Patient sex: F
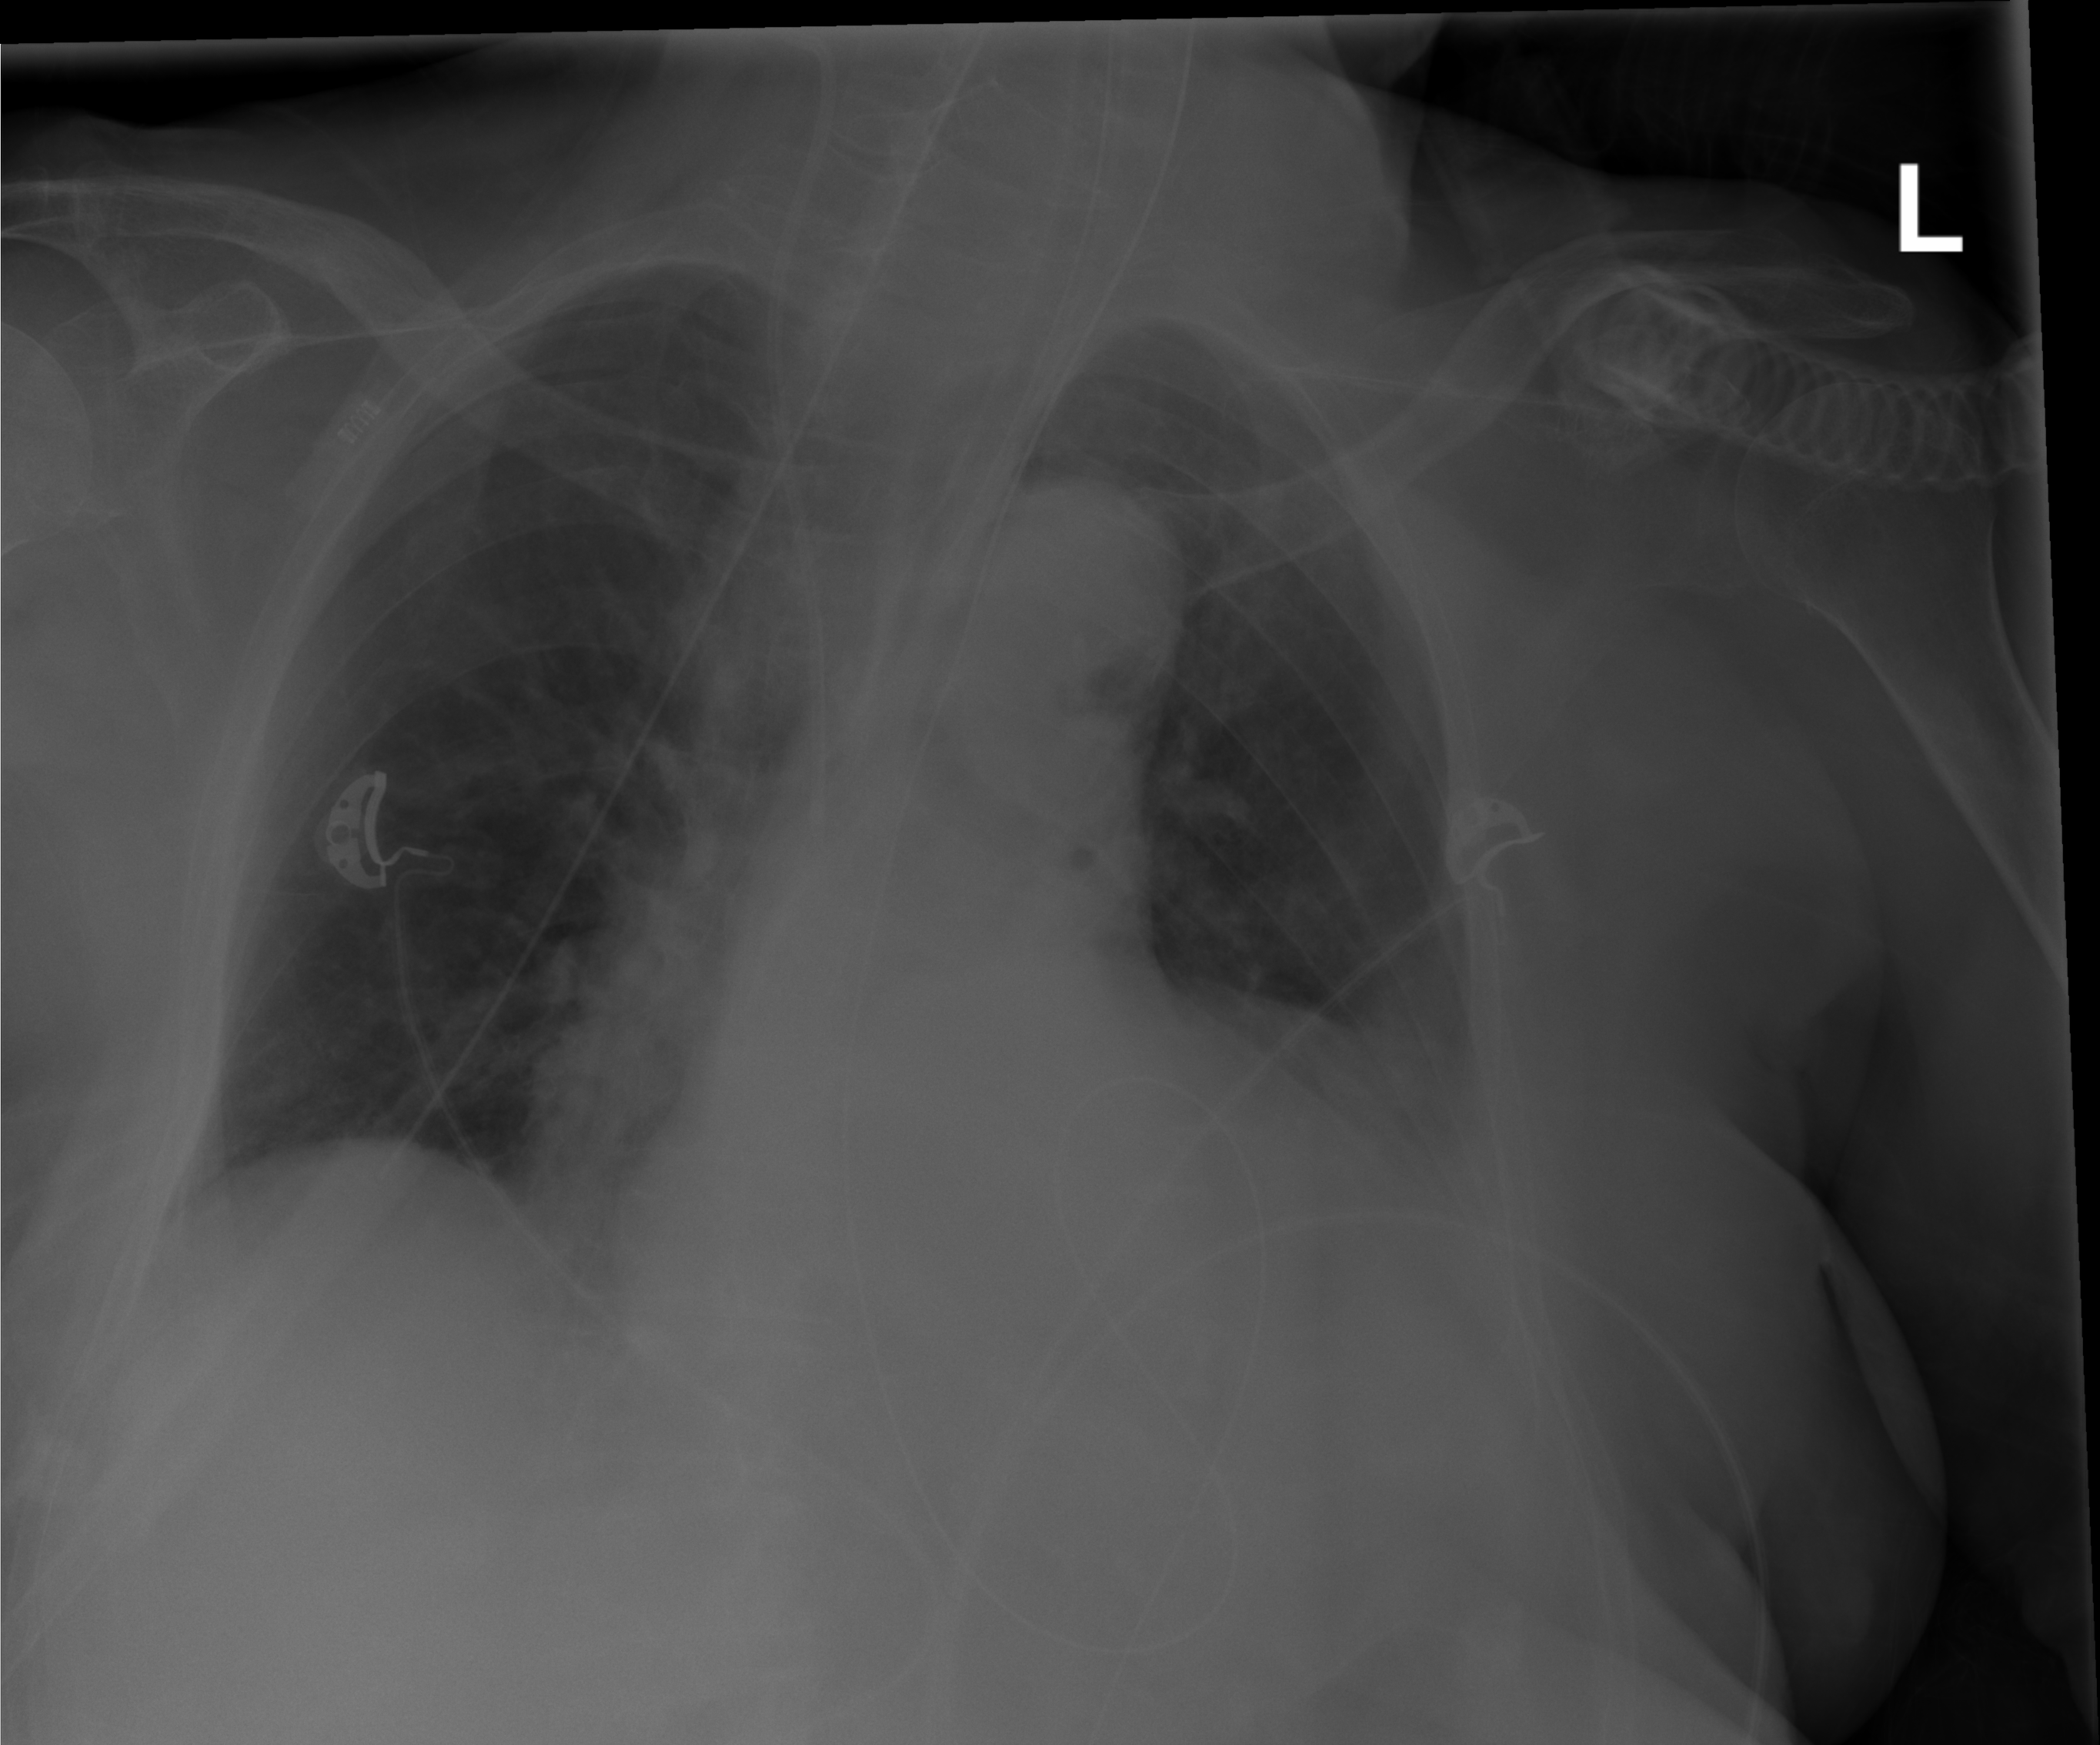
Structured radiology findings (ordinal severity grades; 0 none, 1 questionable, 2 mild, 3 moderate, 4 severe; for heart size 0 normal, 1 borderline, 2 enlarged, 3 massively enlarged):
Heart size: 0
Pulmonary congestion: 0
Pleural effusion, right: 0
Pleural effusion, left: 2
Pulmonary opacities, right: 0
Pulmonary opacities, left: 0
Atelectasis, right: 0
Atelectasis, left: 2